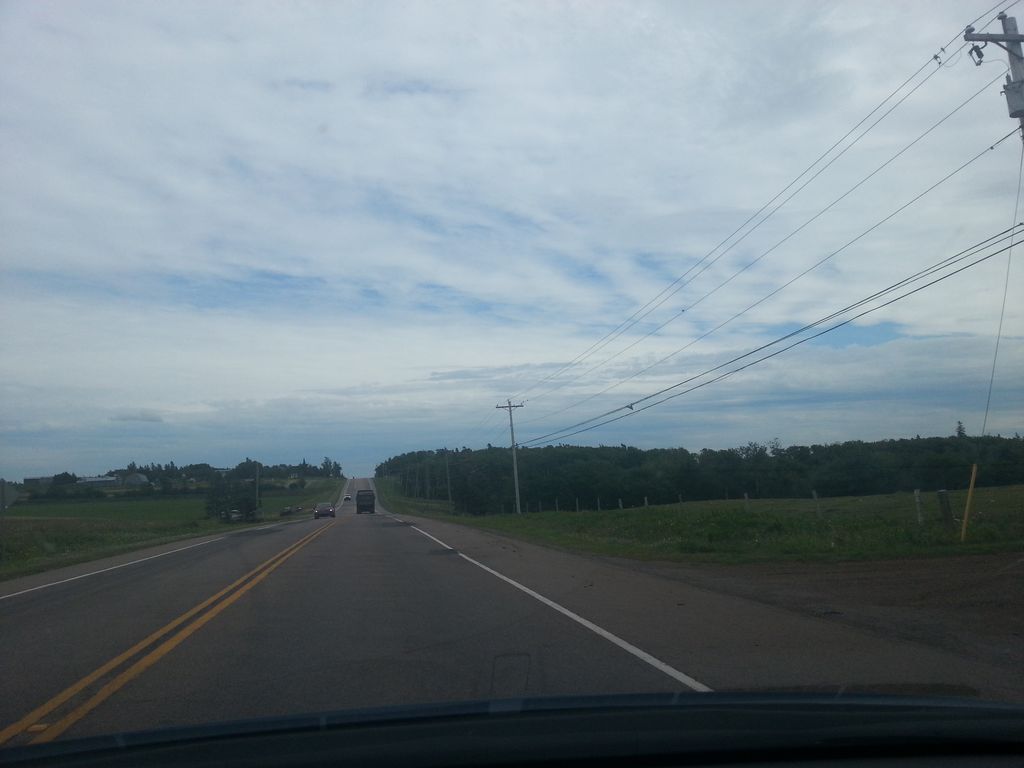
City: charlottetown